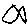
Label: fish